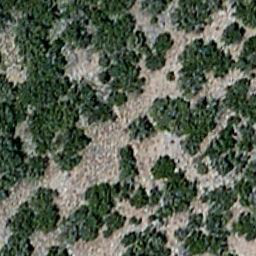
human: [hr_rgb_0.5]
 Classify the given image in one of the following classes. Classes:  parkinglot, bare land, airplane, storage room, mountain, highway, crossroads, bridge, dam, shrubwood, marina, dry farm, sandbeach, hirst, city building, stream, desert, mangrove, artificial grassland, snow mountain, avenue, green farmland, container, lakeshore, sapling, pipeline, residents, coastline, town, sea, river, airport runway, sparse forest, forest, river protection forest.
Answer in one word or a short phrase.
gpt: sparse forest